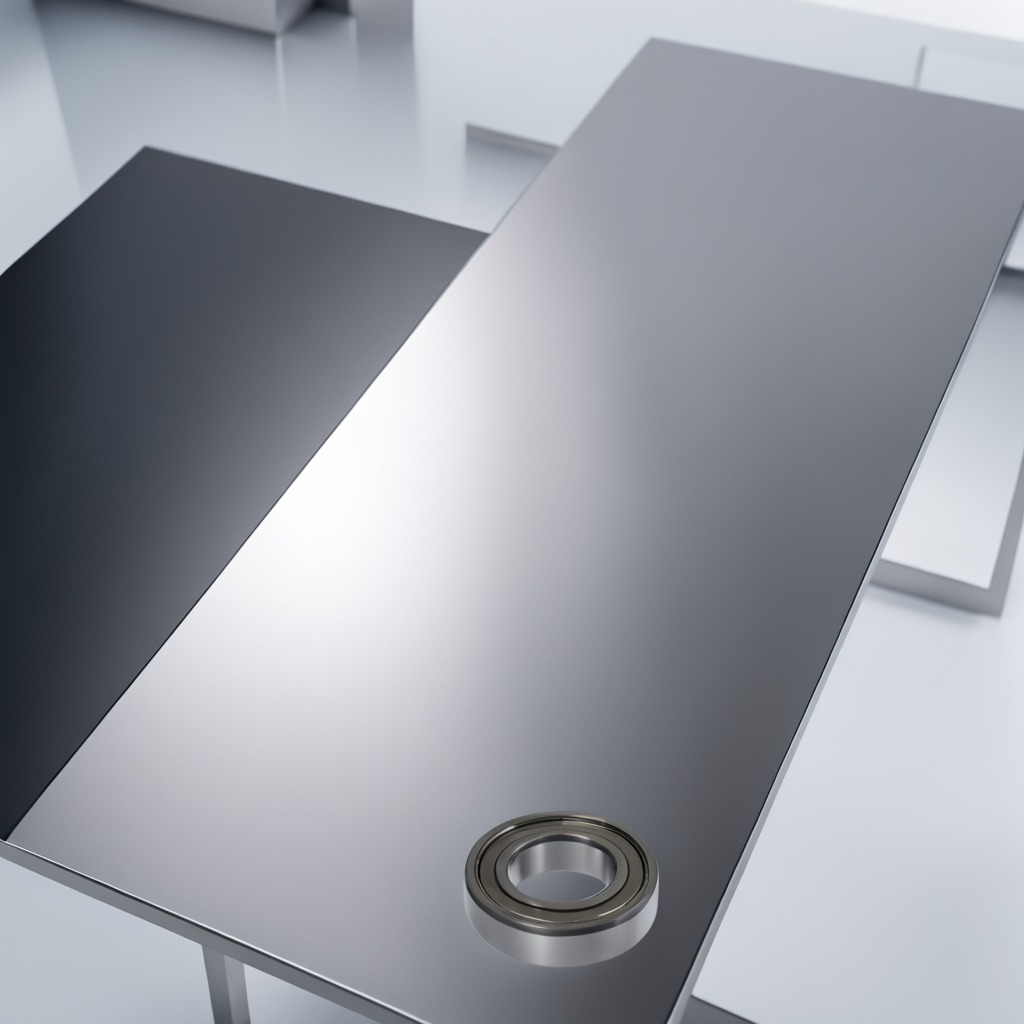
A metal ball bearing is lying on the stainless steel table.